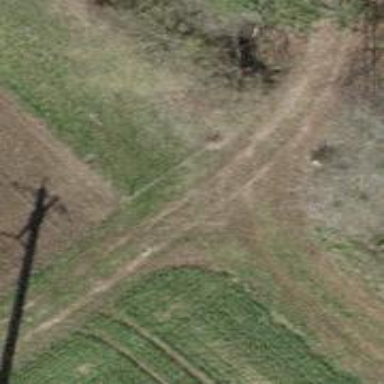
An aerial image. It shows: Grass track with Grade 4 tracktype.